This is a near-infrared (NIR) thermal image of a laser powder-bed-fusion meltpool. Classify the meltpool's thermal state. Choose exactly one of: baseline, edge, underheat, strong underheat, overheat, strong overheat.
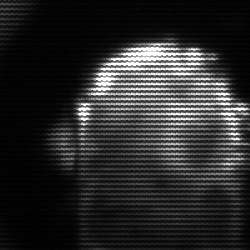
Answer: baseline